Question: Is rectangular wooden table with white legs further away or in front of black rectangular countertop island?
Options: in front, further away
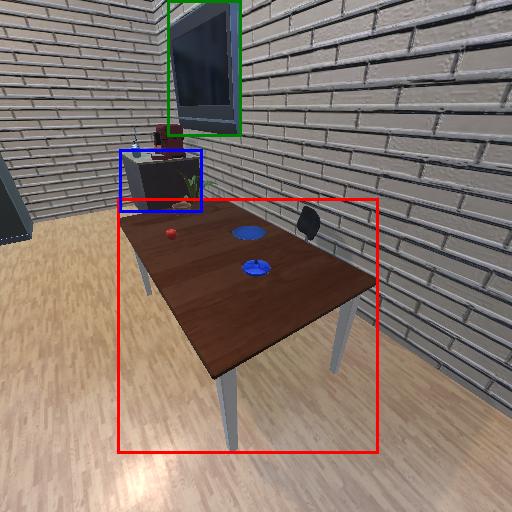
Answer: in front